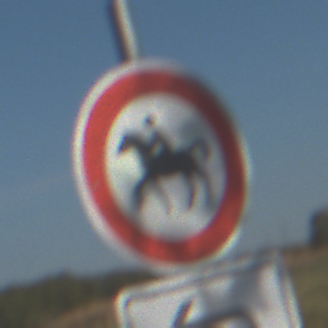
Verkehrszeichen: VerbotReiter
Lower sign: RichtungsangabeDurchPfeile2
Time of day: MorningAfternoon
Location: Outdoor (Nature)
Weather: Clear
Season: Autumn
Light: Natural